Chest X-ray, AP view. Patient: 62 years old, sex M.
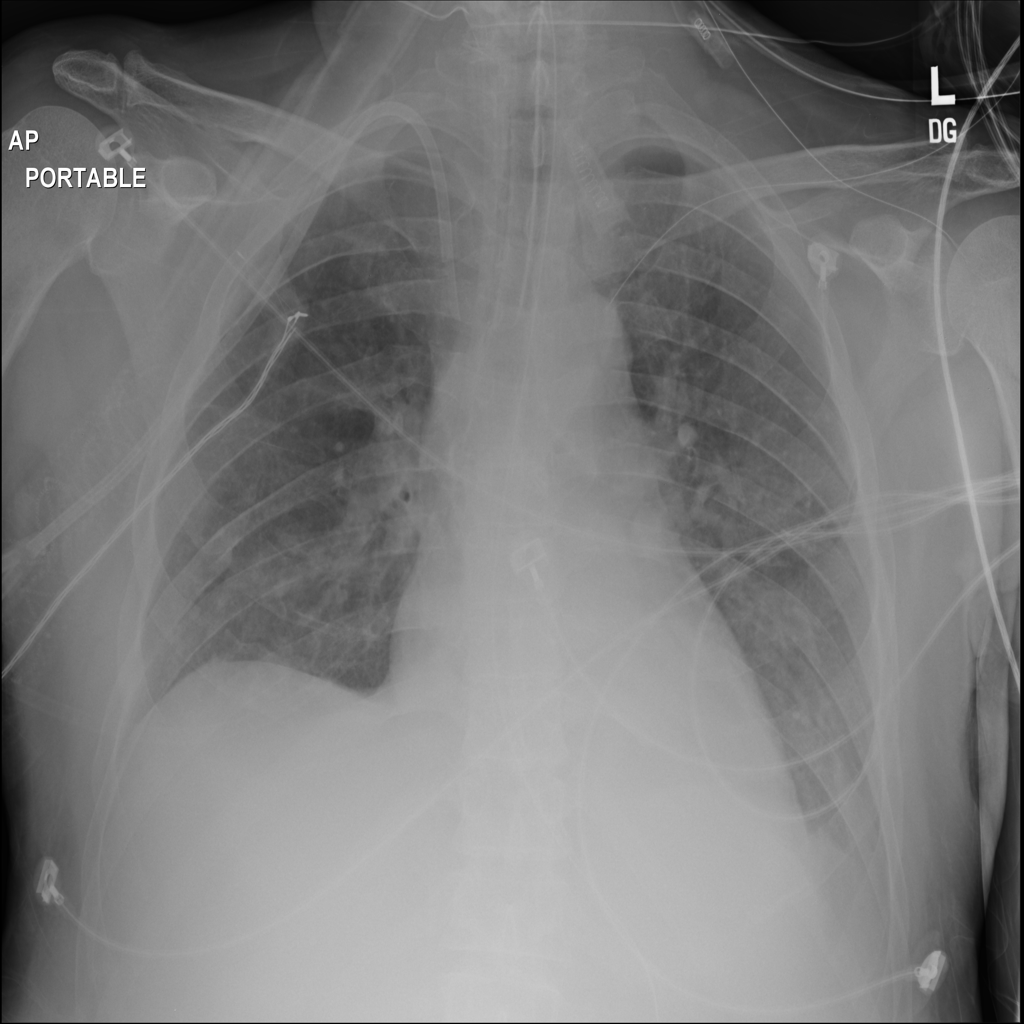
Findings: No Finding